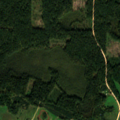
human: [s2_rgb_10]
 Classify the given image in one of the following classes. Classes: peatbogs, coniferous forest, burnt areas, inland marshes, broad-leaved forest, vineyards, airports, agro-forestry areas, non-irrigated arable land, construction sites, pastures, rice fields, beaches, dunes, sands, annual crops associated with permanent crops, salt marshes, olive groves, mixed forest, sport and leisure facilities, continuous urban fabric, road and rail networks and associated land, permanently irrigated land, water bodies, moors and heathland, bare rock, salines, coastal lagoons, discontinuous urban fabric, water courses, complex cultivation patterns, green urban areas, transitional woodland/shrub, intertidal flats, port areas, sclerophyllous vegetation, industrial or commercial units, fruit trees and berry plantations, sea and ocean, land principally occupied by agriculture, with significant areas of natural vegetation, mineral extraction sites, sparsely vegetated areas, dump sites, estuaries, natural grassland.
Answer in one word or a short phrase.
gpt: pastures, complex cultivation patterns, coniferous forest, transitional woodland/shrub